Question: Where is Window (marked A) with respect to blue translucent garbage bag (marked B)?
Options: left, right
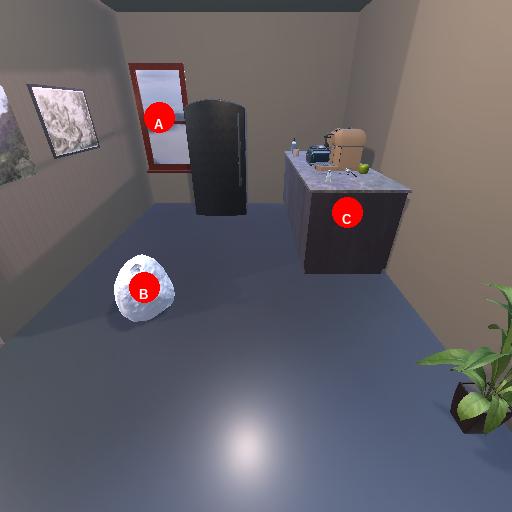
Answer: left